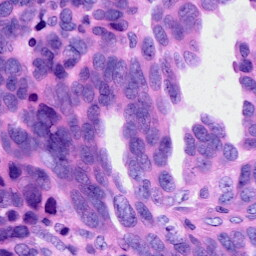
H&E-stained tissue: Ovarian